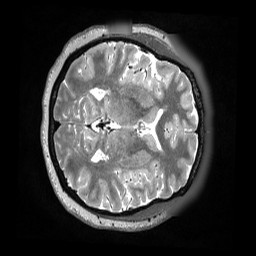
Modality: T2w
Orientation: axial
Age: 37
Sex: female